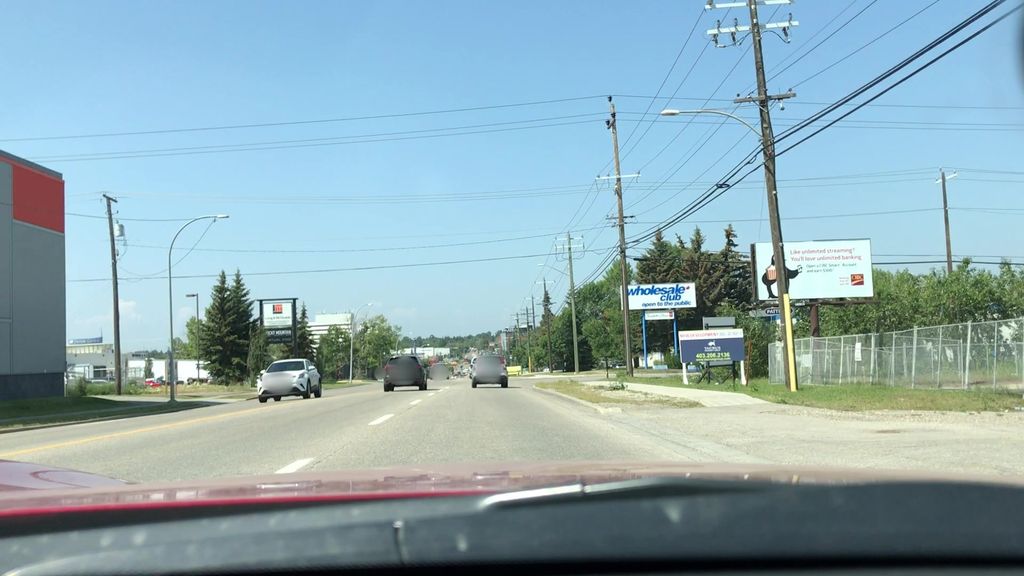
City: calgary